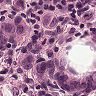
Metastatic tissue present: yes